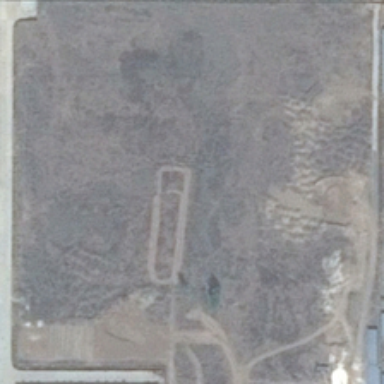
Several buildings are near a piece of bareland .